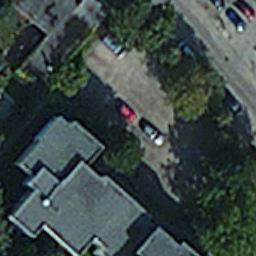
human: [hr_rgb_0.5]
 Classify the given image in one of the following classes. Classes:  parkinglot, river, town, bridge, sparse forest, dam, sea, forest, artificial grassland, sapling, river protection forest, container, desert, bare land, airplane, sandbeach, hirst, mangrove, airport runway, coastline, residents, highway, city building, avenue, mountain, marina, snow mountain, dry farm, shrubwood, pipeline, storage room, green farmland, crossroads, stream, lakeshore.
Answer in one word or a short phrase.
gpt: residents